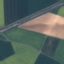
Land use / land cover: Highway